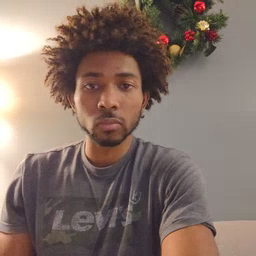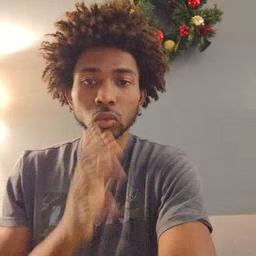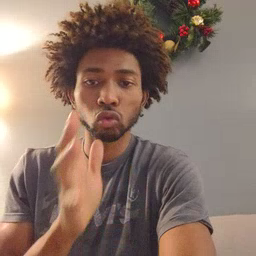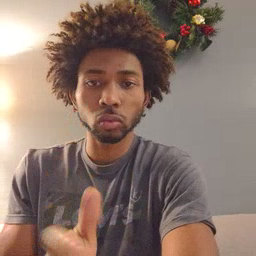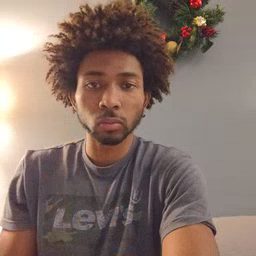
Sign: grandma